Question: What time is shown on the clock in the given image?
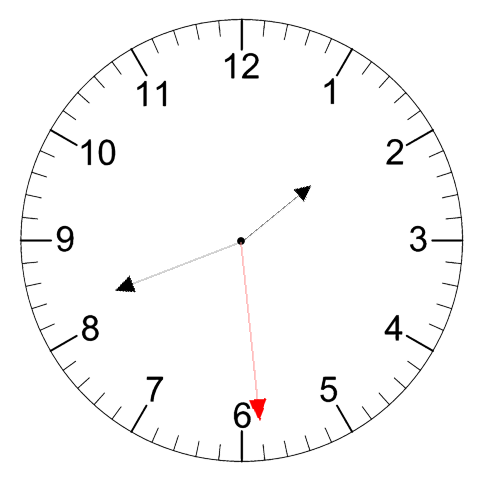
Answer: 01:41:29